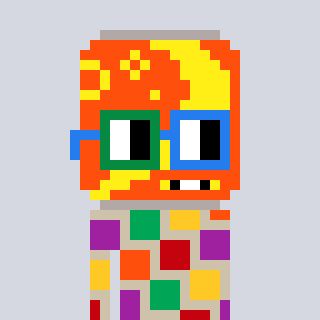
a pixel art character with square green and blue glasses, a pop-shaped head and a bege-colored body on a cool background